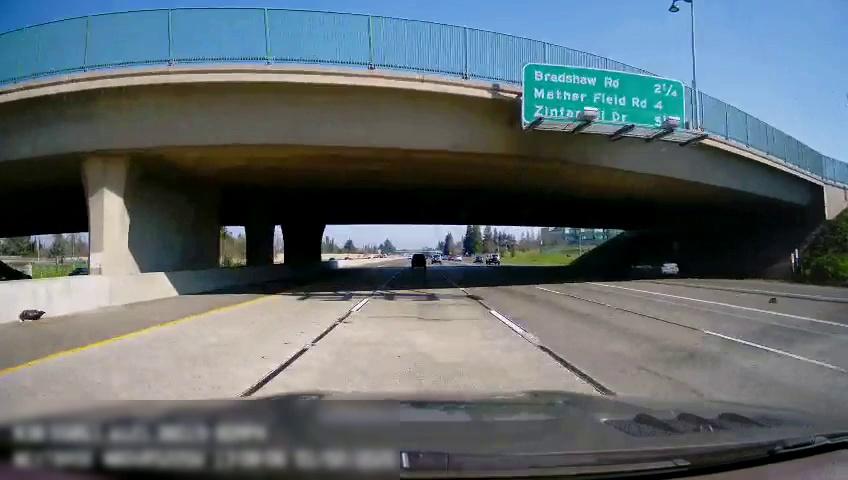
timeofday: Day
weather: Sunny
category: Drivable Space
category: Vehicles | SUV
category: Vehicles | Car
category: Vehicles | Car
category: Vehicles | SUV
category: Vehicles | Car
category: Lanes | Current Lane
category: Lanes | Alternate Lane
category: Lanes | Alternate Lane
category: Lanes | Alternate Lane
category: Lanes | Alternate Lane
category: Lanes | Alternate Lane
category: Traffic | Signs